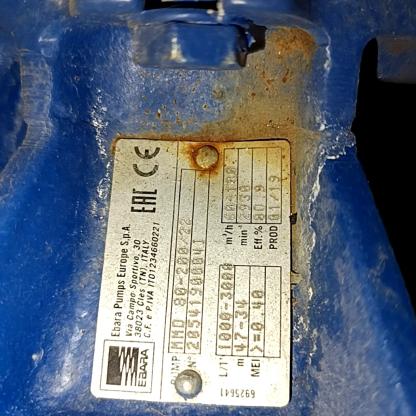
Klasa: tabliczka-znamionowa